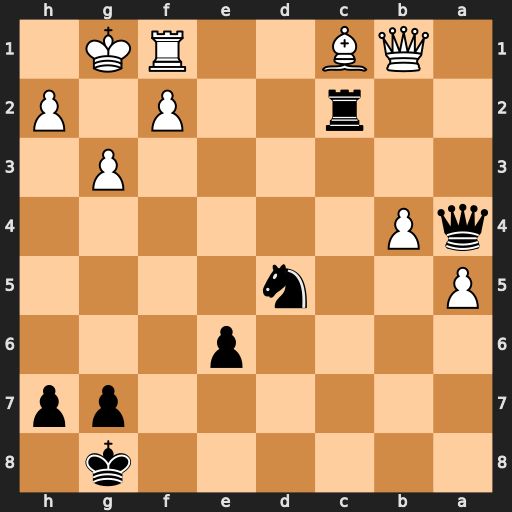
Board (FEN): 6k1/6pp/4p3/P2n4/qP6/6P1/2r2P1P/1QB2RK1
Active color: b
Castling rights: -
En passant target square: -
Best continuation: Nc3 Qxc2 Qxc2